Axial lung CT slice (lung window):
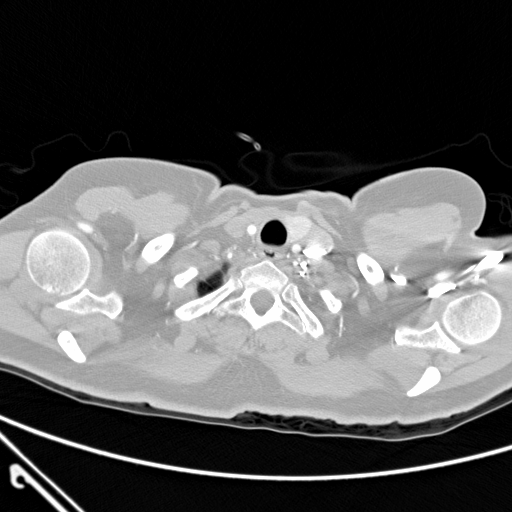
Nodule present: no